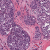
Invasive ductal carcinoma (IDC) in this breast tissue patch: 0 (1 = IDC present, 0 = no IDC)